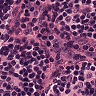
Metastatic tissue present: no